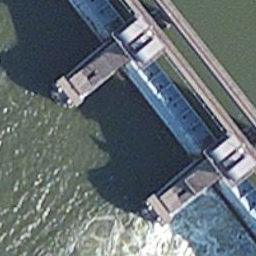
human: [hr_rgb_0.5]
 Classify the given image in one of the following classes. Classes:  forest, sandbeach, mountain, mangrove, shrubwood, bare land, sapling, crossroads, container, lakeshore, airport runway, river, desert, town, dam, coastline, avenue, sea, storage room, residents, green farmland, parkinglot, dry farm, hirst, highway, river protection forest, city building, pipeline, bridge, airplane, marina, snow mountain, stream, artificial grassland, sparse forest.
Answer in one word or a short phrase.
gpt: dam